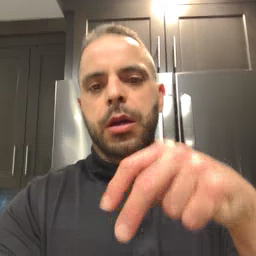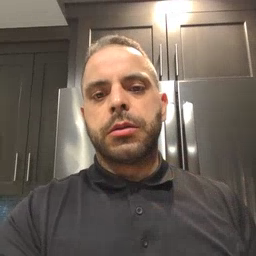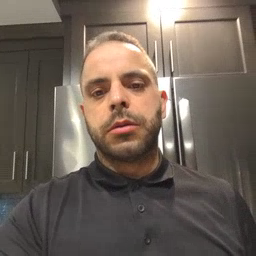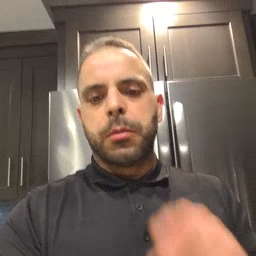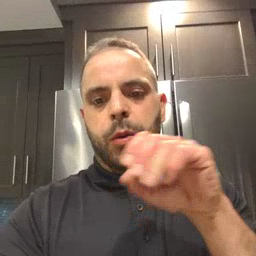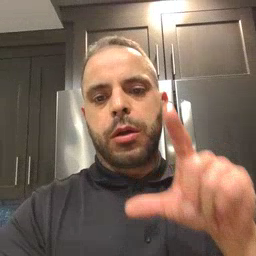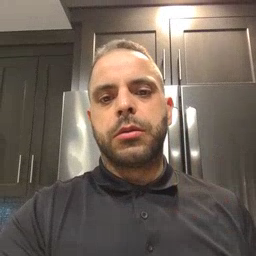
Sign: pool